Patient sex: M
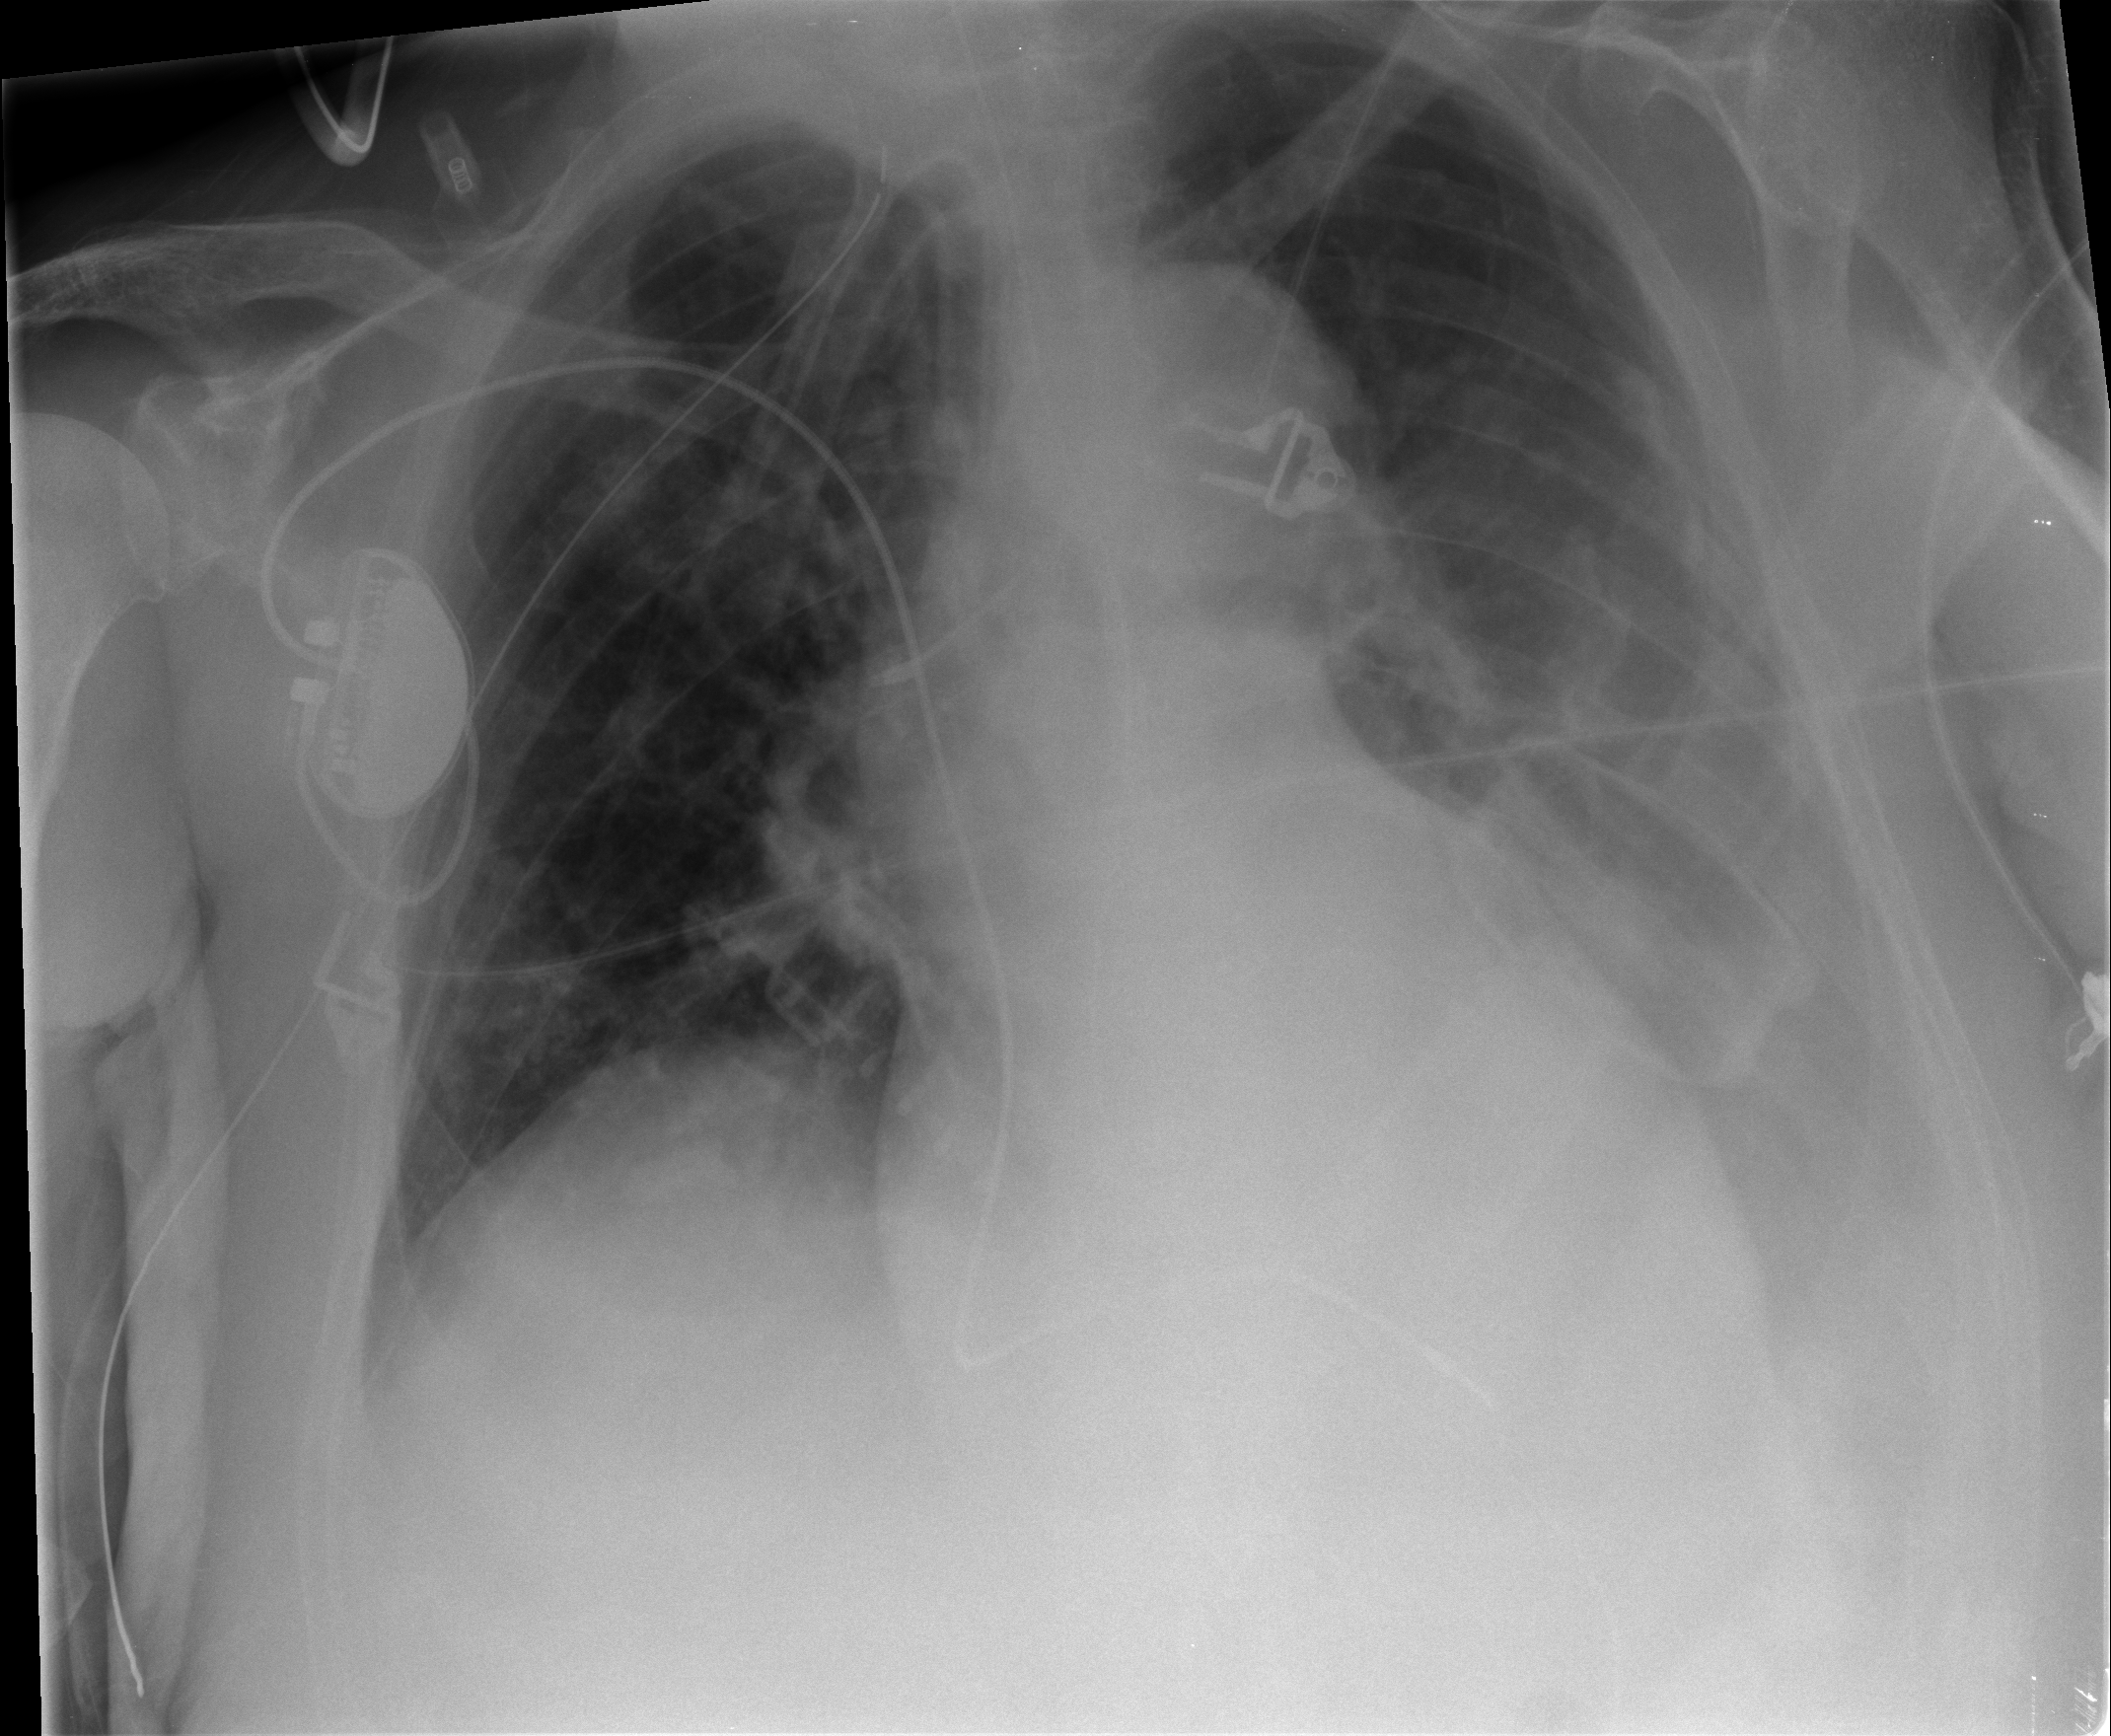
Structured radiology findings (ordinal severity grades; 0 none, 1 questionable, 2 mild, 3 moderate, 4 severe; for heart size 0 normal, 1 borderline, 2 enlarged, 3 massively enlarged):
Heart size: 1
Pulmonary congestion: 2
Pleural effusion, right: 0
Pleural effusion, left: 3
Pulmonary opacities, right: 0
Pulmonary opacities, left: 1
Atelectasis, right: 2
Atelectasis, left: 2